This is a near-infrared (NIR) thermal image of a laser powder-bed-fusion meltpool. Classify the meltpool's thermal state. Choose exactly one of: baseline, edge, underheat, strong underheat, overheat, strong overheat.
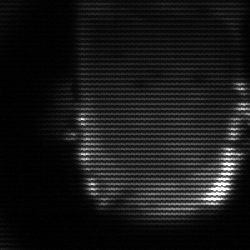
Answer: baseline